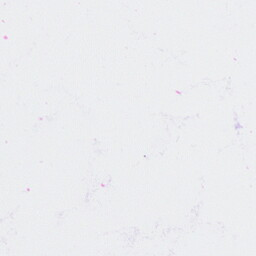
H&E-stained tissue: Ovarian